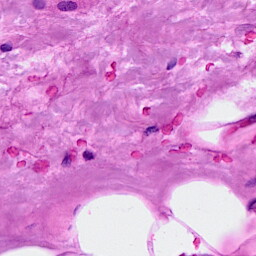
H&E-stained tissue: Breast